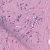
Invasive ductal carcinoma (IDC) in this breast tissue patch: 1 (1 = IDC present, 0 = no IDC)